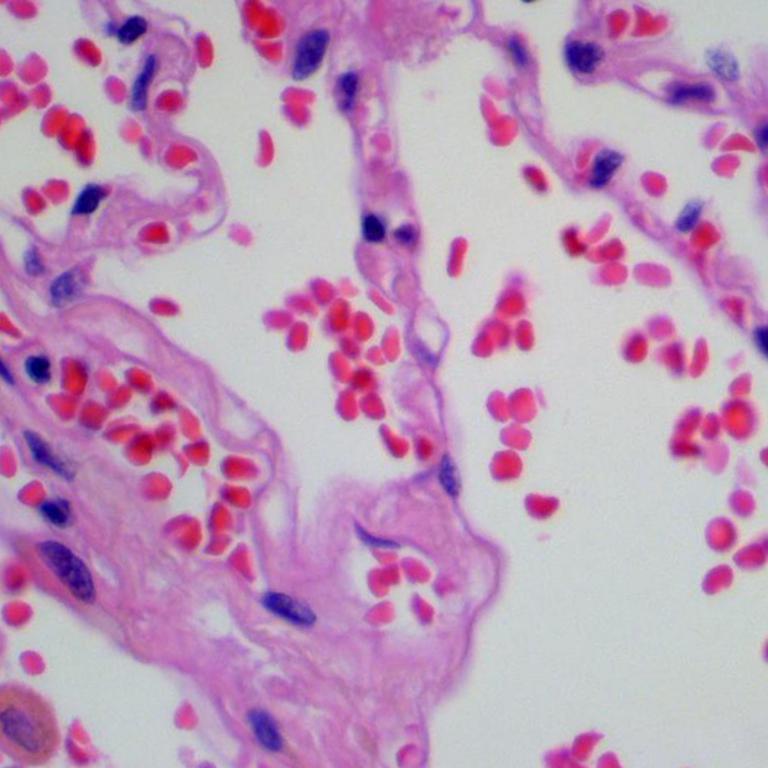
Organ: lung
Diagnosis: benign